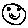
Label: smiley face